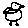
Label: bird